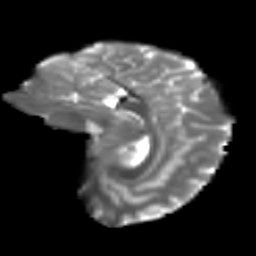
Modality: T2w
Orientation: sagittal
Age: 15
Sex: female
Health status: ill
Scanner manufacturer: ge
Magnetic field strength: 3 T
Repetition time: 6.752 s
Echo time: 0.079 s